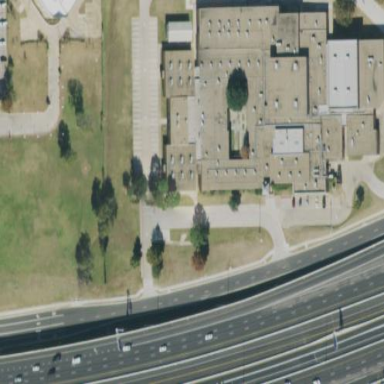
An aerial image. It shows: School.